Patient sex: M
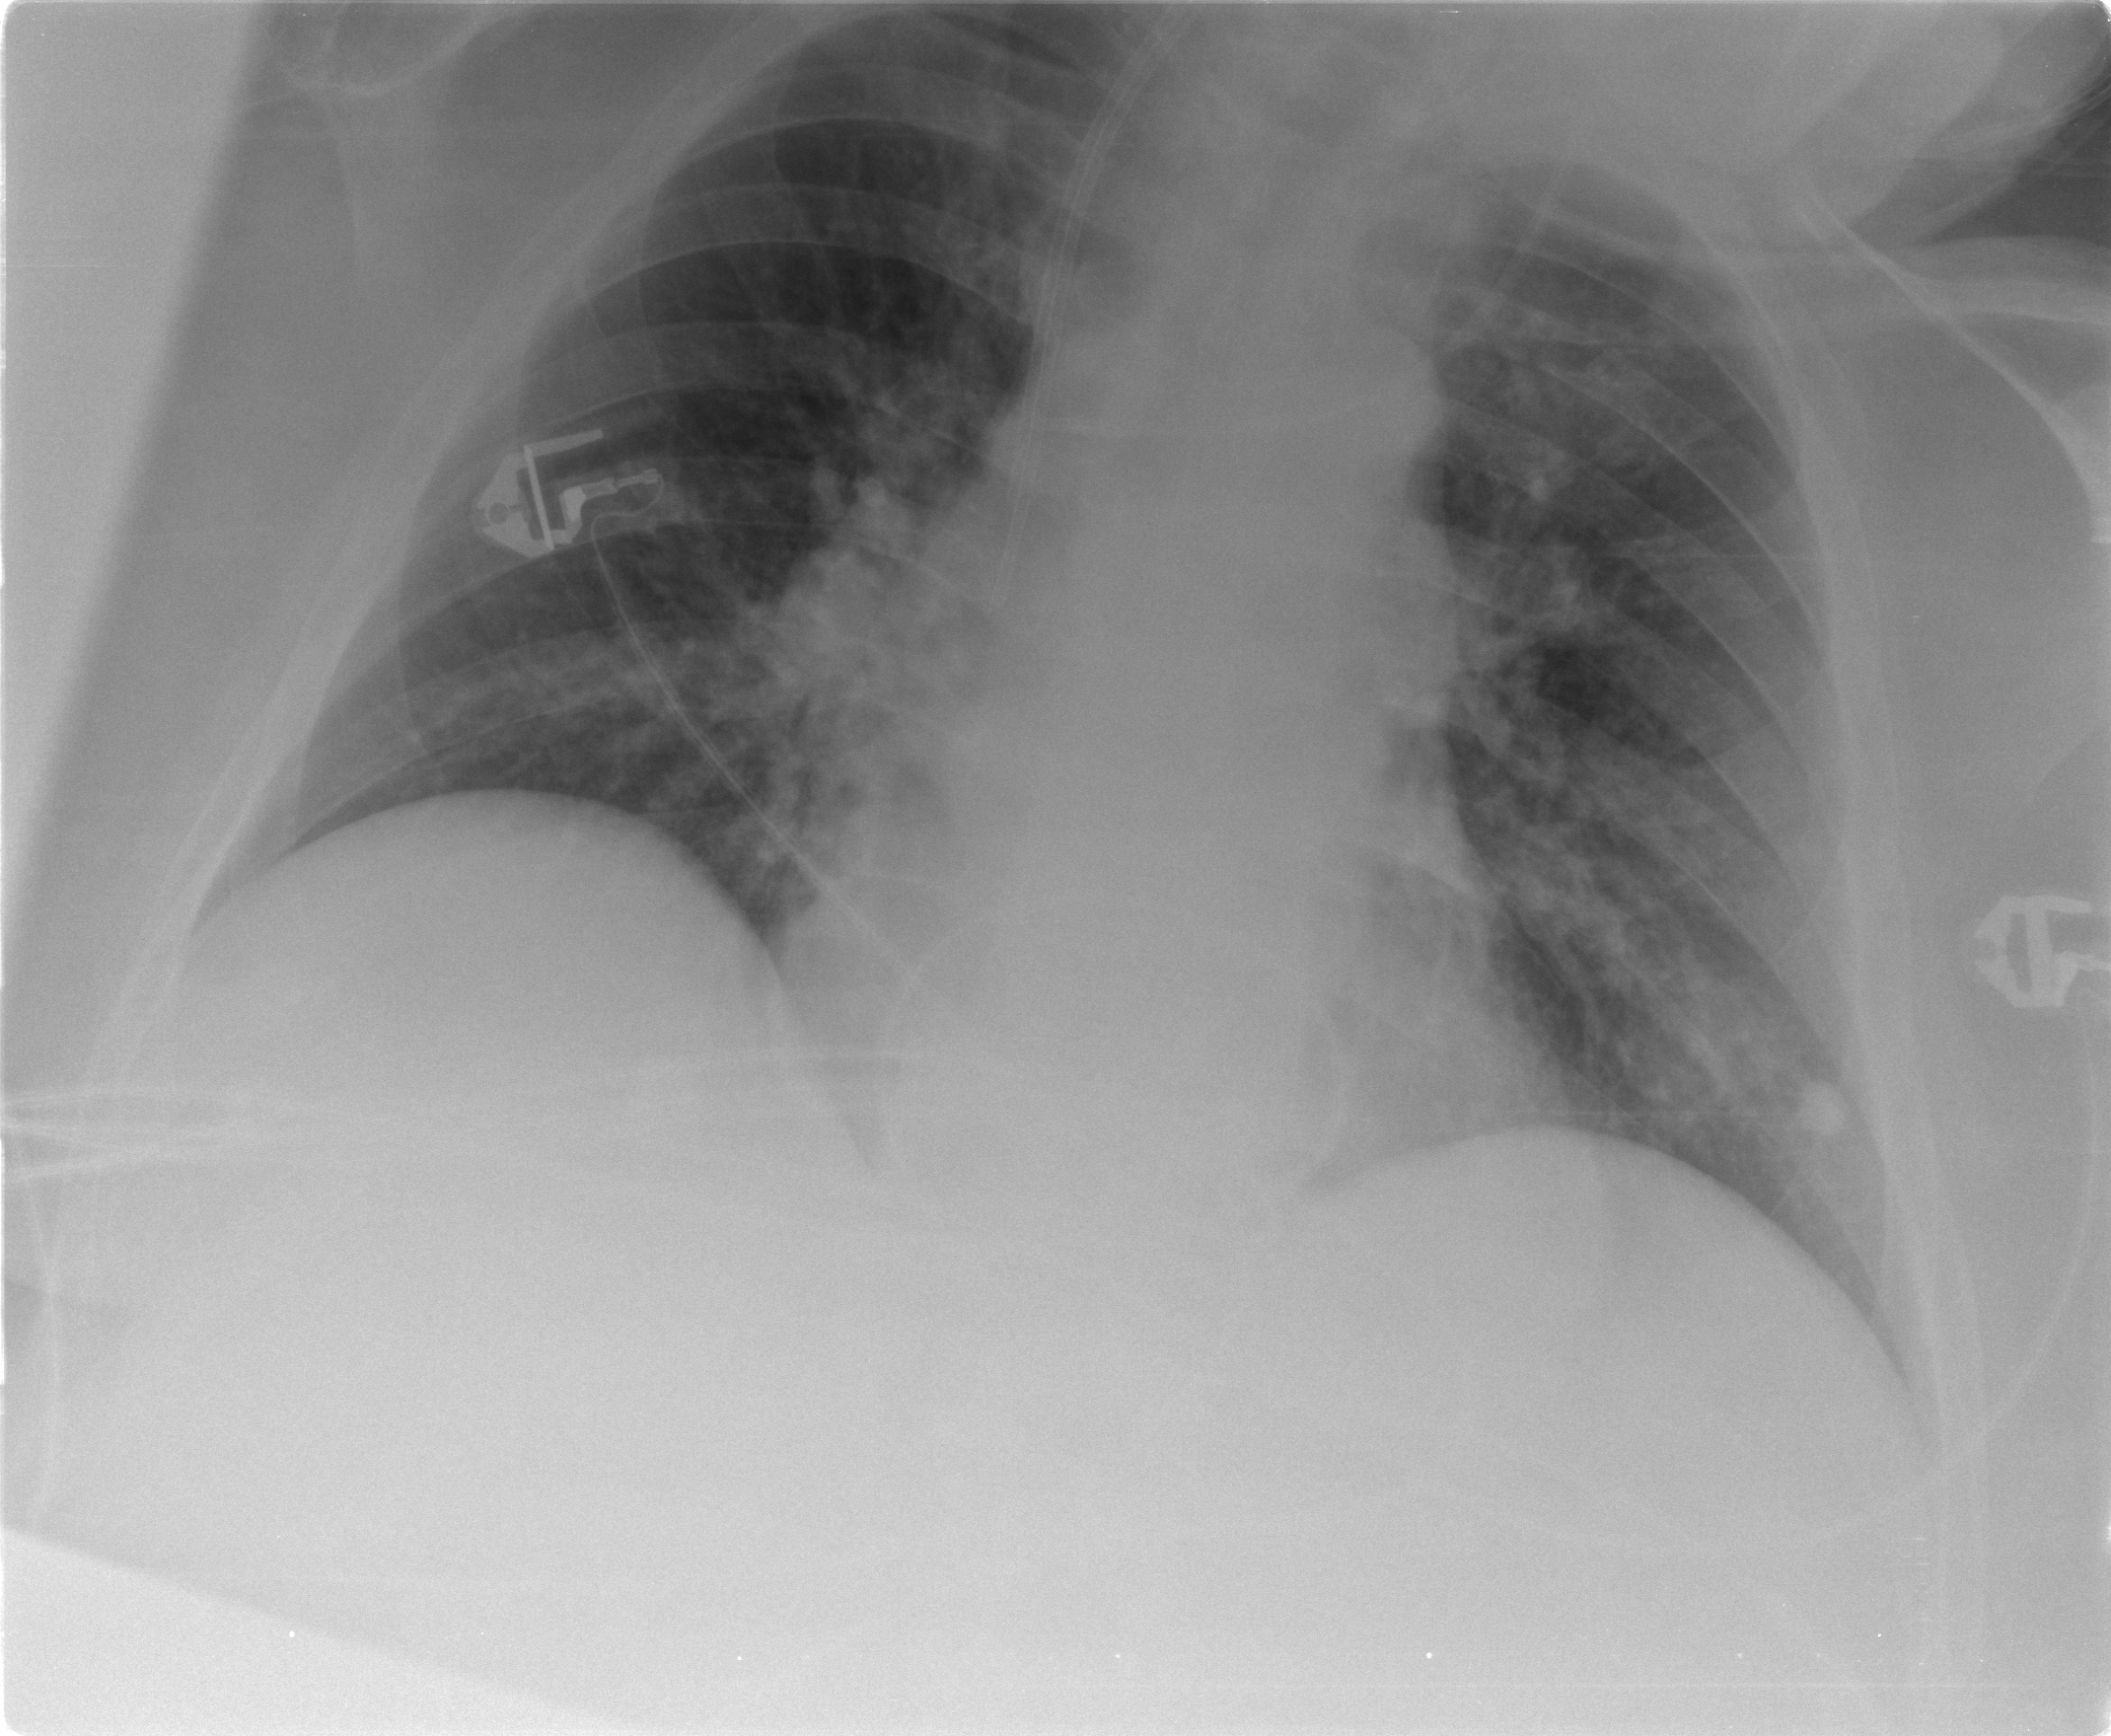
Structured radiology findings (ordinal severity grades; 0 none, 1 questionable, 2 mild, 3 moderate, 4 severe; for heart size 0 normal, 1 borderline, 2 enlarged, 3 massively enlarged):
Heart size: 0
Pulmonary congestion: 3
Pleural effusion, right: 0
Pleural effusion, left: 0
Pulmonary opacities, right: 0
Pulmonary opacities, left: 0
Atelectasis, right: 0
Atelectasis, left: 0